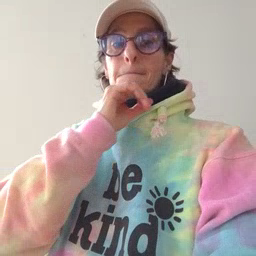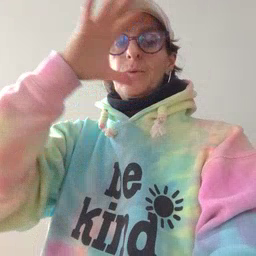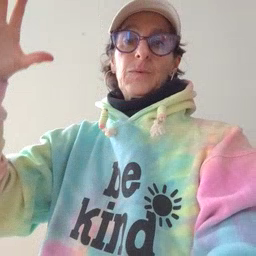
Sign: balloon